Field crop: tomato
Growth stage: 1
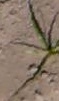
Species: cyperus